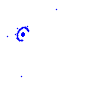
Particle: kaon